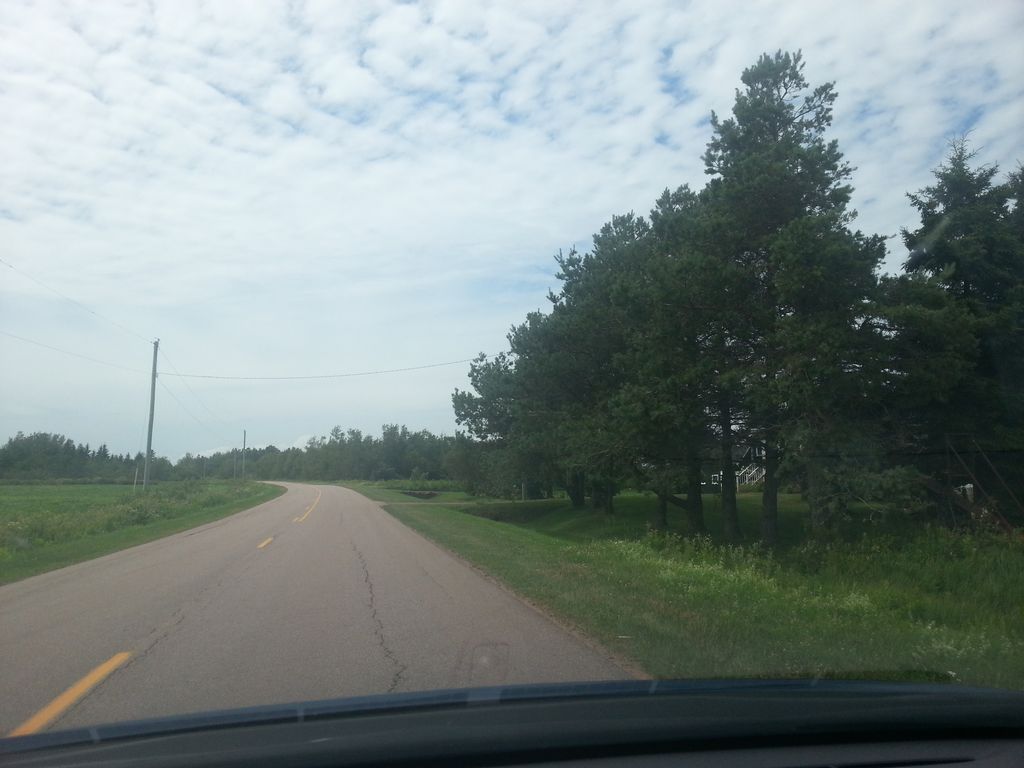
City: charlottetown